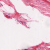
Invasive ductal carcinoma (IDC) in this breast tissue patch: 0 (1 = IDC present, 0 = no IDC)